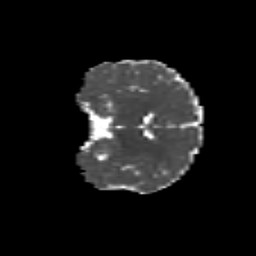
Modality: MD
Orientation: coronal
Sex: male
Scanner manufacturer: siemens
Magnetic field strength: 3 T
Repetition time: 5 s
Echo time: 0.071 s